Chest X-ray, PA view. Patient: 60 years old, sex M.
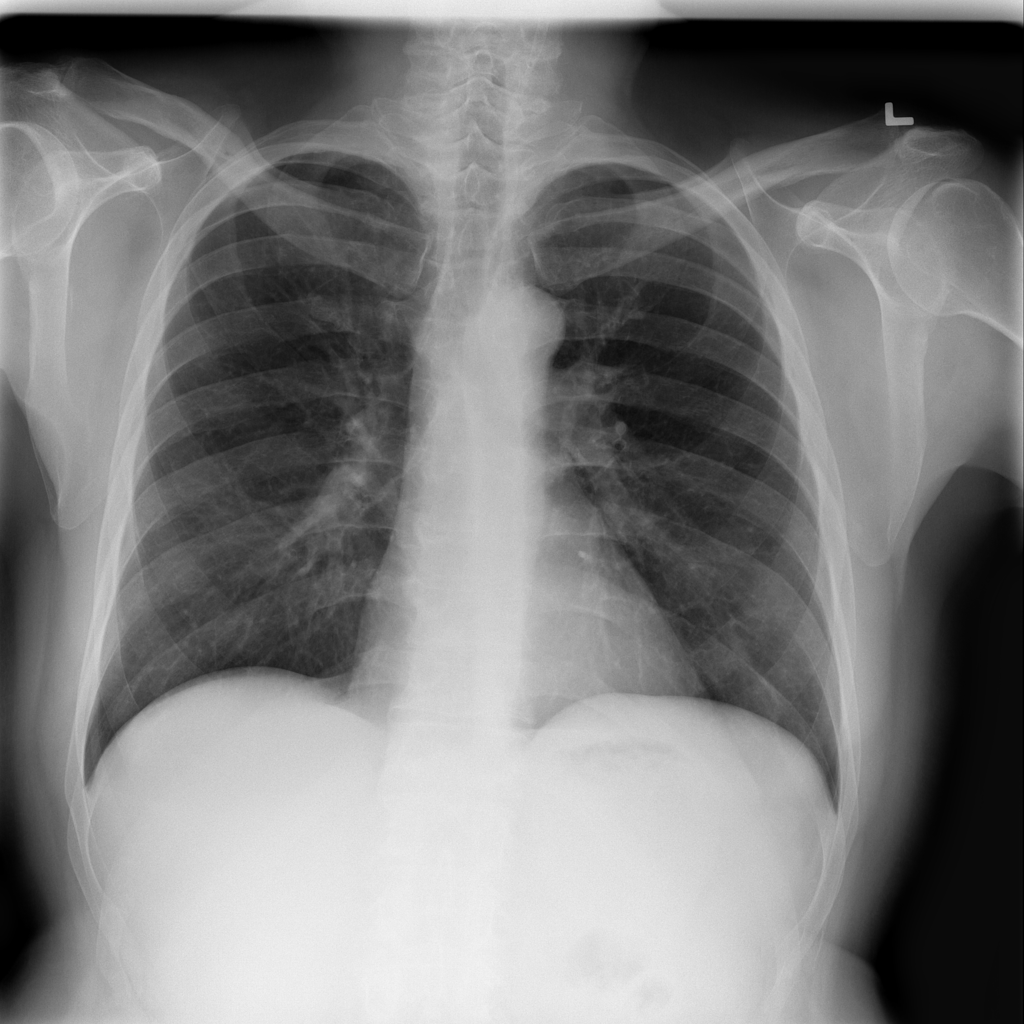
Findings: No Finding